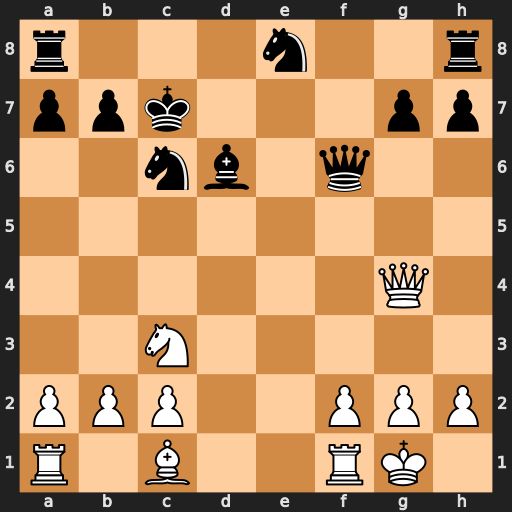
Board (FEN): r3n2r/ppk3pp/2nb1q2/8/6Q1/2N5/PPP2PPP/R1B2RK1
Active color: w
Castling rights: -
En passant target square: -
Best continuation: Nd5+ Kb8 Nxf6